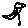
Label: bird